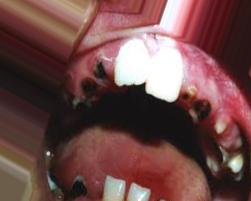
Condition: Caries